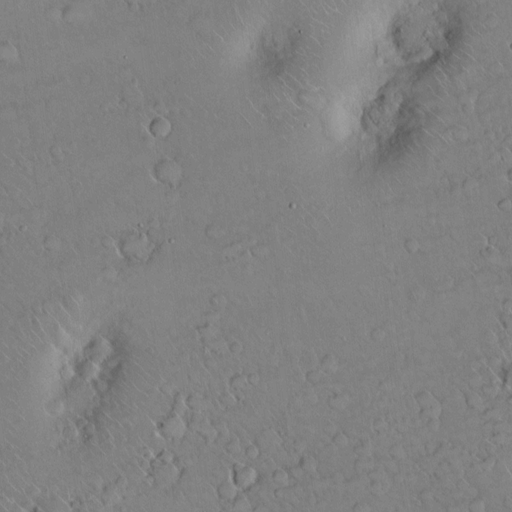
Objects detected: cone, cone, cone